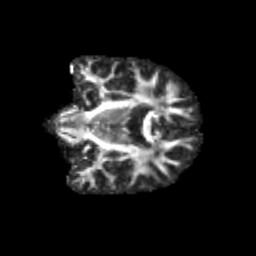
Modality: FA
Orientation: coronal
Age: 13
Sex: male
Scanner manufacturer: siemens
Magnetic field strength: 3 T
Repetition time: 3.8 s
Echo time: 0.07 s